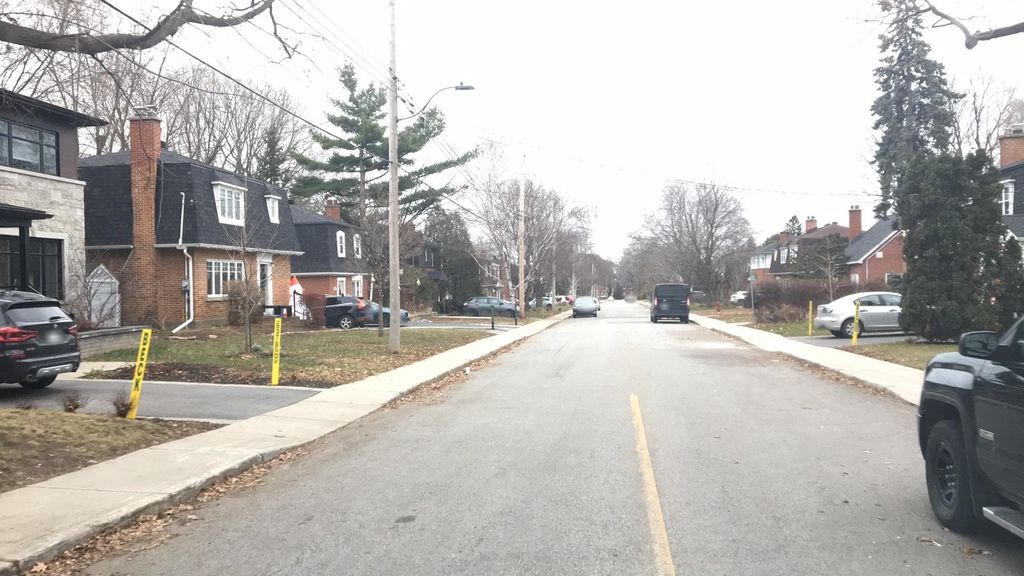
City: montreal